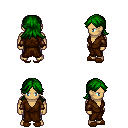
a pixel art fantasy rpg character, male body template, human, tanned skin, brown robe, metal pants, green loose hair, leather bracers, brown slippers, four views (front, back, left, right), 2x2 character sprite sheet, small pixel art, hard edges, no anti-aliasing